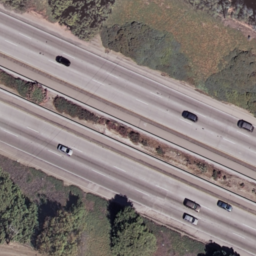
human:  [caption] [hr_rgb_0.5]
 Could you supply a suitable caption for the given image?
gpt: There are two straight freeways with some plants beside them .

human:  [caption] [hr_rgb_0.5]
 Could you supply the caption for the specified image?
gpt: There are two straight freeways with some cars on them .

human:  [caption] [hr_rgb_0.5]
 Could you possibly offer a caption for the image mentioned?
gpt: Two straight freeways with some plants beside them and some cars on the roads .

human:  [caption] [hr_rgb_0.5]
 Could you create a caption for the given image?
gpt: Two straight freeways with some plants beside them .

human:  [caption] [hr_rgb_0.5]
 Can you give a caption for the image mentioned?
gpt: Two straight freeways with some cars on them .